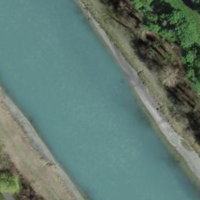
EUNIS habitat code: 15
Species observed at this site:
Euphorbia cyparissias